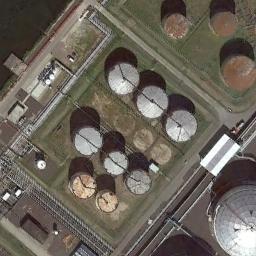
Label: storage_tank